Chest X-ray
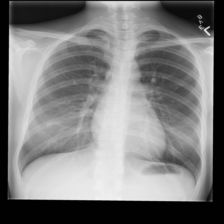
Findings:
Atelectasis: negative
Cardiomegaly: negative
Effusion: negative
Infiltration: negative
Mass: negative
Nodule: negative
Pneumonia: negative
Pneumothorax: negative
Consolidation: negative
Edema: negative
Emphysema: negative
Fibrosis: negative
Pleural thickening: negative
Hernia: negative